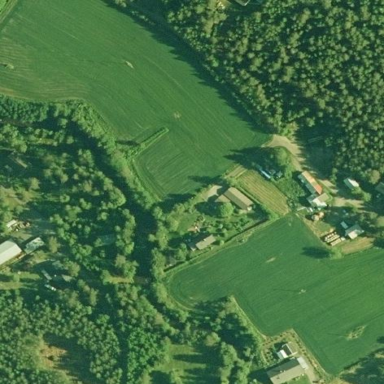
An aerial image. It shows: Farmyard area.